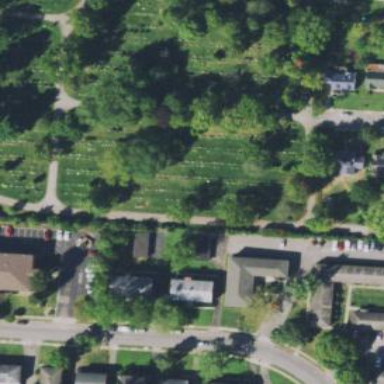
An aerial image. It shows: Cemetery.